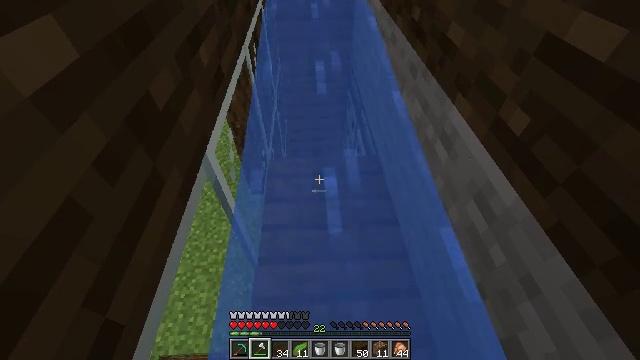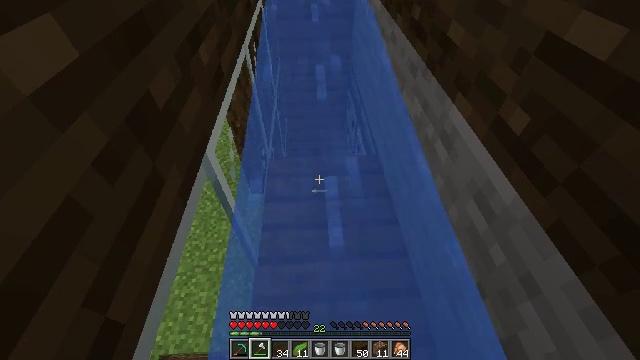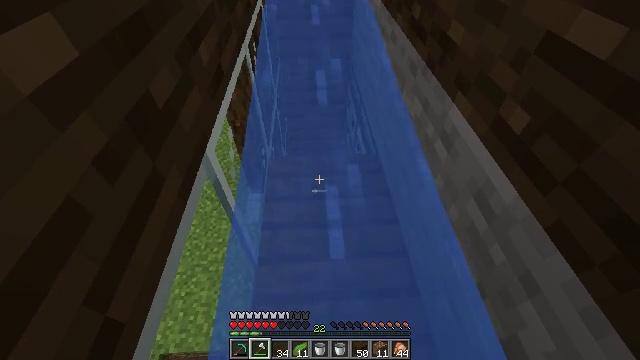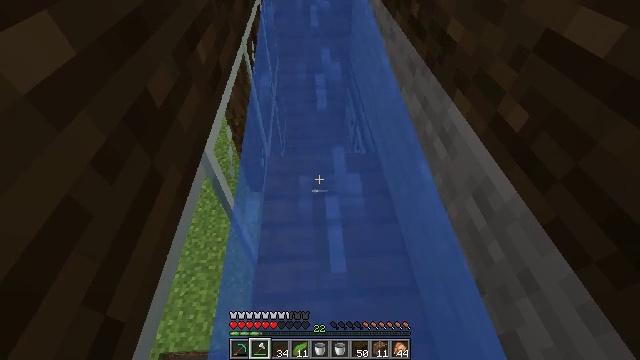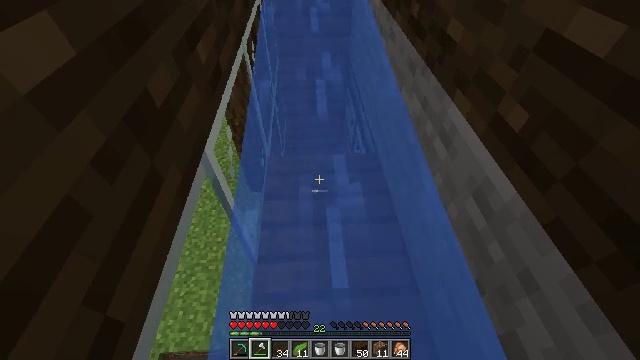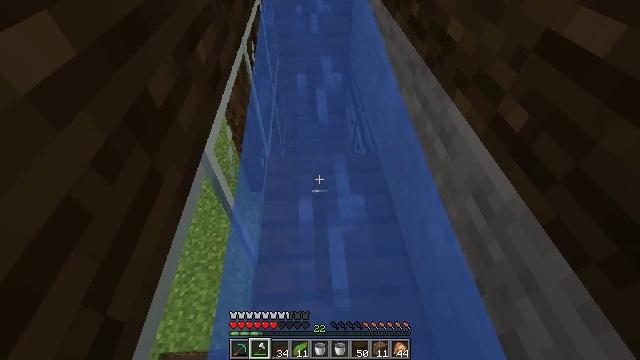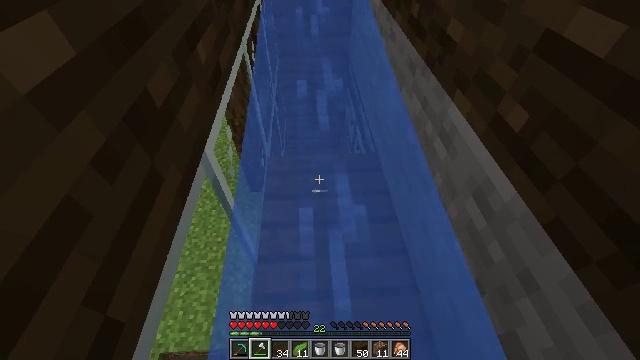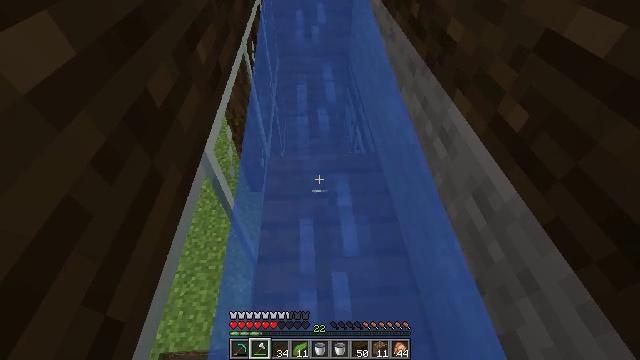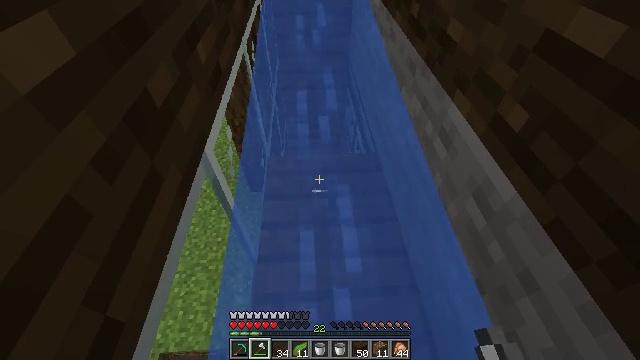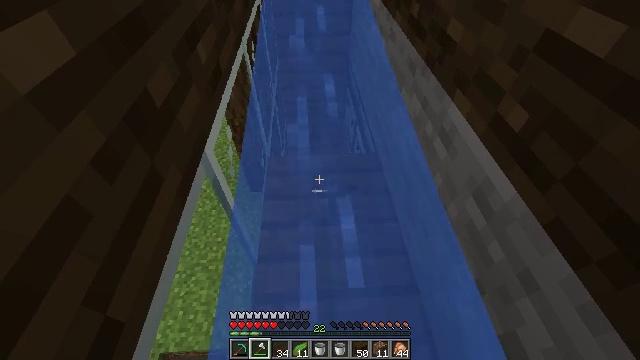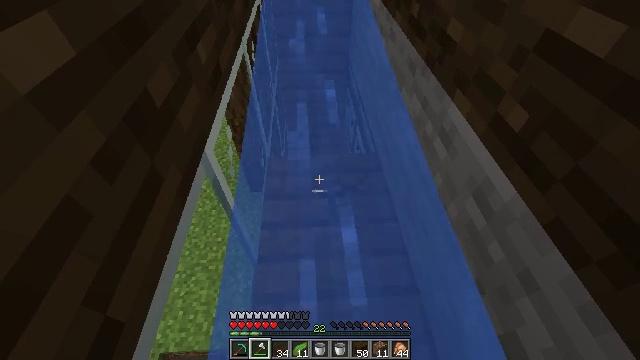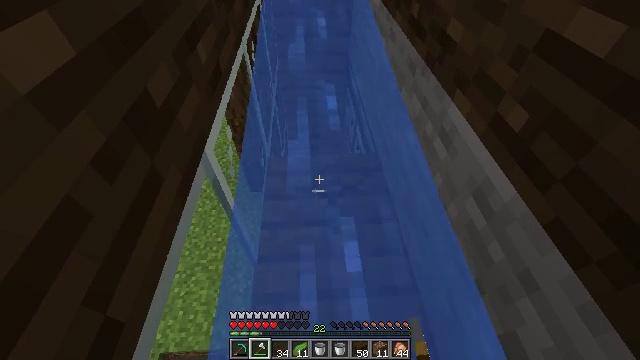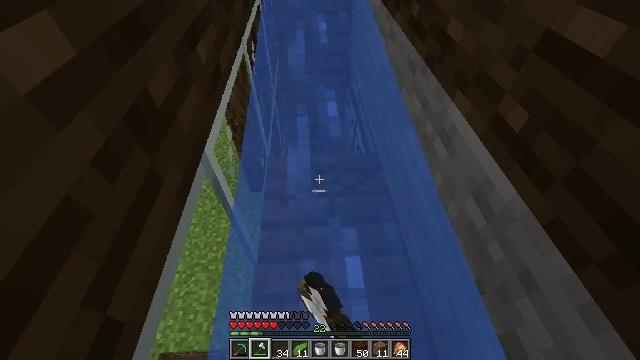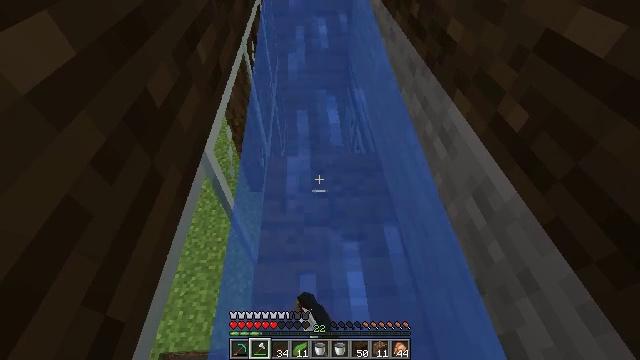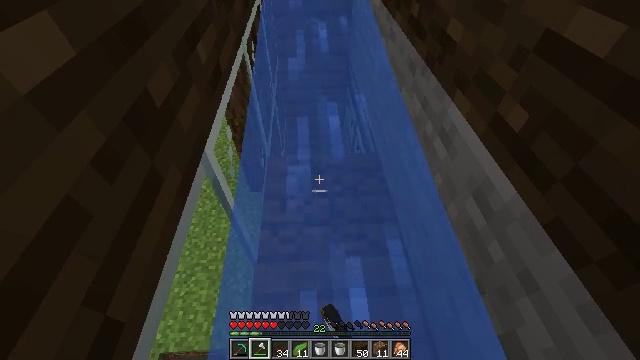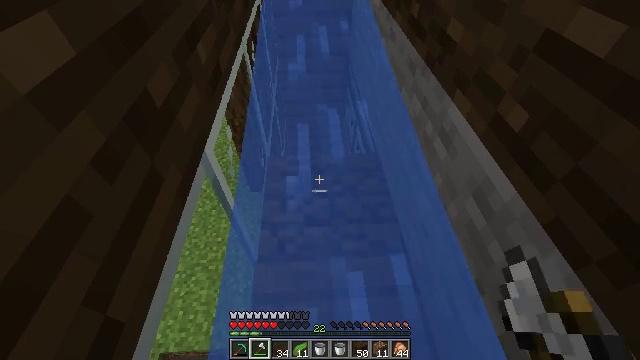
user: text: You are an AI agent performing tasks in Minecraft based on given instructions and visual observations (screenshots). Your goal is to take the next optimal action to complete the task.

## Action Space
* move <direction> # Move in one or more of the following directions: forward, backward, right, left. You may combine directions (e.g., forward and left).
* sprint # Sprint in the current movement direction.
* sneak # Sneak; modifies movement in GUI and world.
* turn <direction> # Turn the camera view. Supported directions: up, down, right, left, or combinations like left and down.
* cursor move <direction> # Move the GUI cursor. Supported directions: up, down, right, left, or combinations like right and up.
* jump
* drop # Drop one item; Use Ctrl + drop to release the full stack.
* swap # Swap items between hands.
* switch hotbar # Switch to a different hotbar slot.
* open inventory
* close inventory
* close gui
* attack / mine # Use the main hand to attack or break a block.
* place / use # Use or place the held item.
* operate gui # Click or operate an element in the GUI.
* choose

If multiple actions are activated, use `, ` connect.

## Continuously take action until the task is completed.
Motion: motion action
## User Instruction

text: Gather dark oak slab from the structure.
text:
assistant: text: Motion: no_op
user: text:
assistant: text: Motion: no_op
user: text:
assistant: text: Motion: no_op
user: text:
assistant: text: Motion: no_op
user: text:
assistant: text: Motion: no_op
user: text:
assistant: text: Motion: no_op
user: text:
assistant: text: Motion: attack / mine
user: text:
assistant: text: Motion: attack / mine
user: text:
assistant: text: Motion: attack / mine
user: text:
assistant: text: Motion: attack / mine
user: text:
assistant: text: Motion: attack / mine
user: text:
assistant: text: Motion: attack / mine
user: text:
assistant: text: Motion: attack / mine
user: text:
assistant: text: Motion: attack / mine
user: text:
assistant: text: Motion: attack / mine
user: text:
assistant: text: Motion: attack / mine
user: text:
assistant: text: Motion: attack / mine
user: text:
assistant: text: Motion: attack / mine
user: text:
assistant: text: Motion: no_op
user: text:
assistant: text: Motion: no_op
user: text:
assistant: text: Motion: no_op